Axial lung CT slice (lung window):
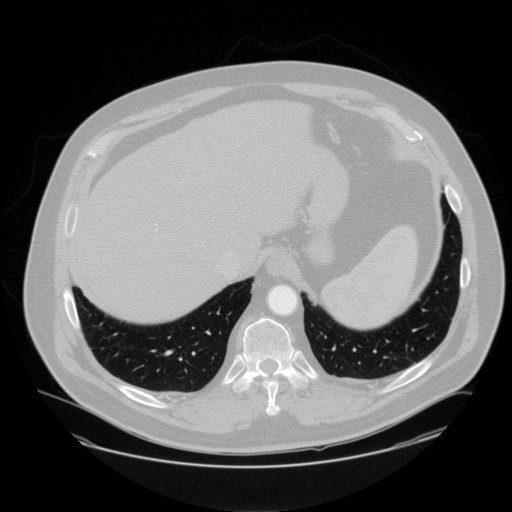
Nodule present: no